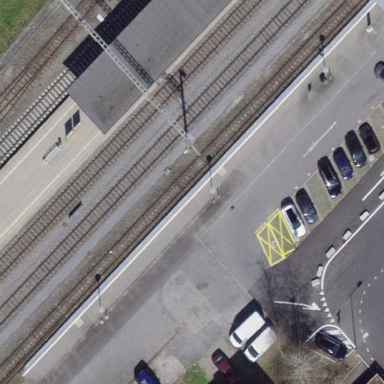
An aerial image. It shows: Platform for public transport and railway.